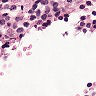
Metastatic tissue present: no